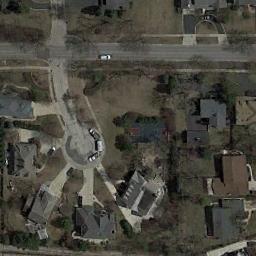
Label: medium_residential